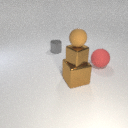
small brown rubber sphere above large brown metal cube